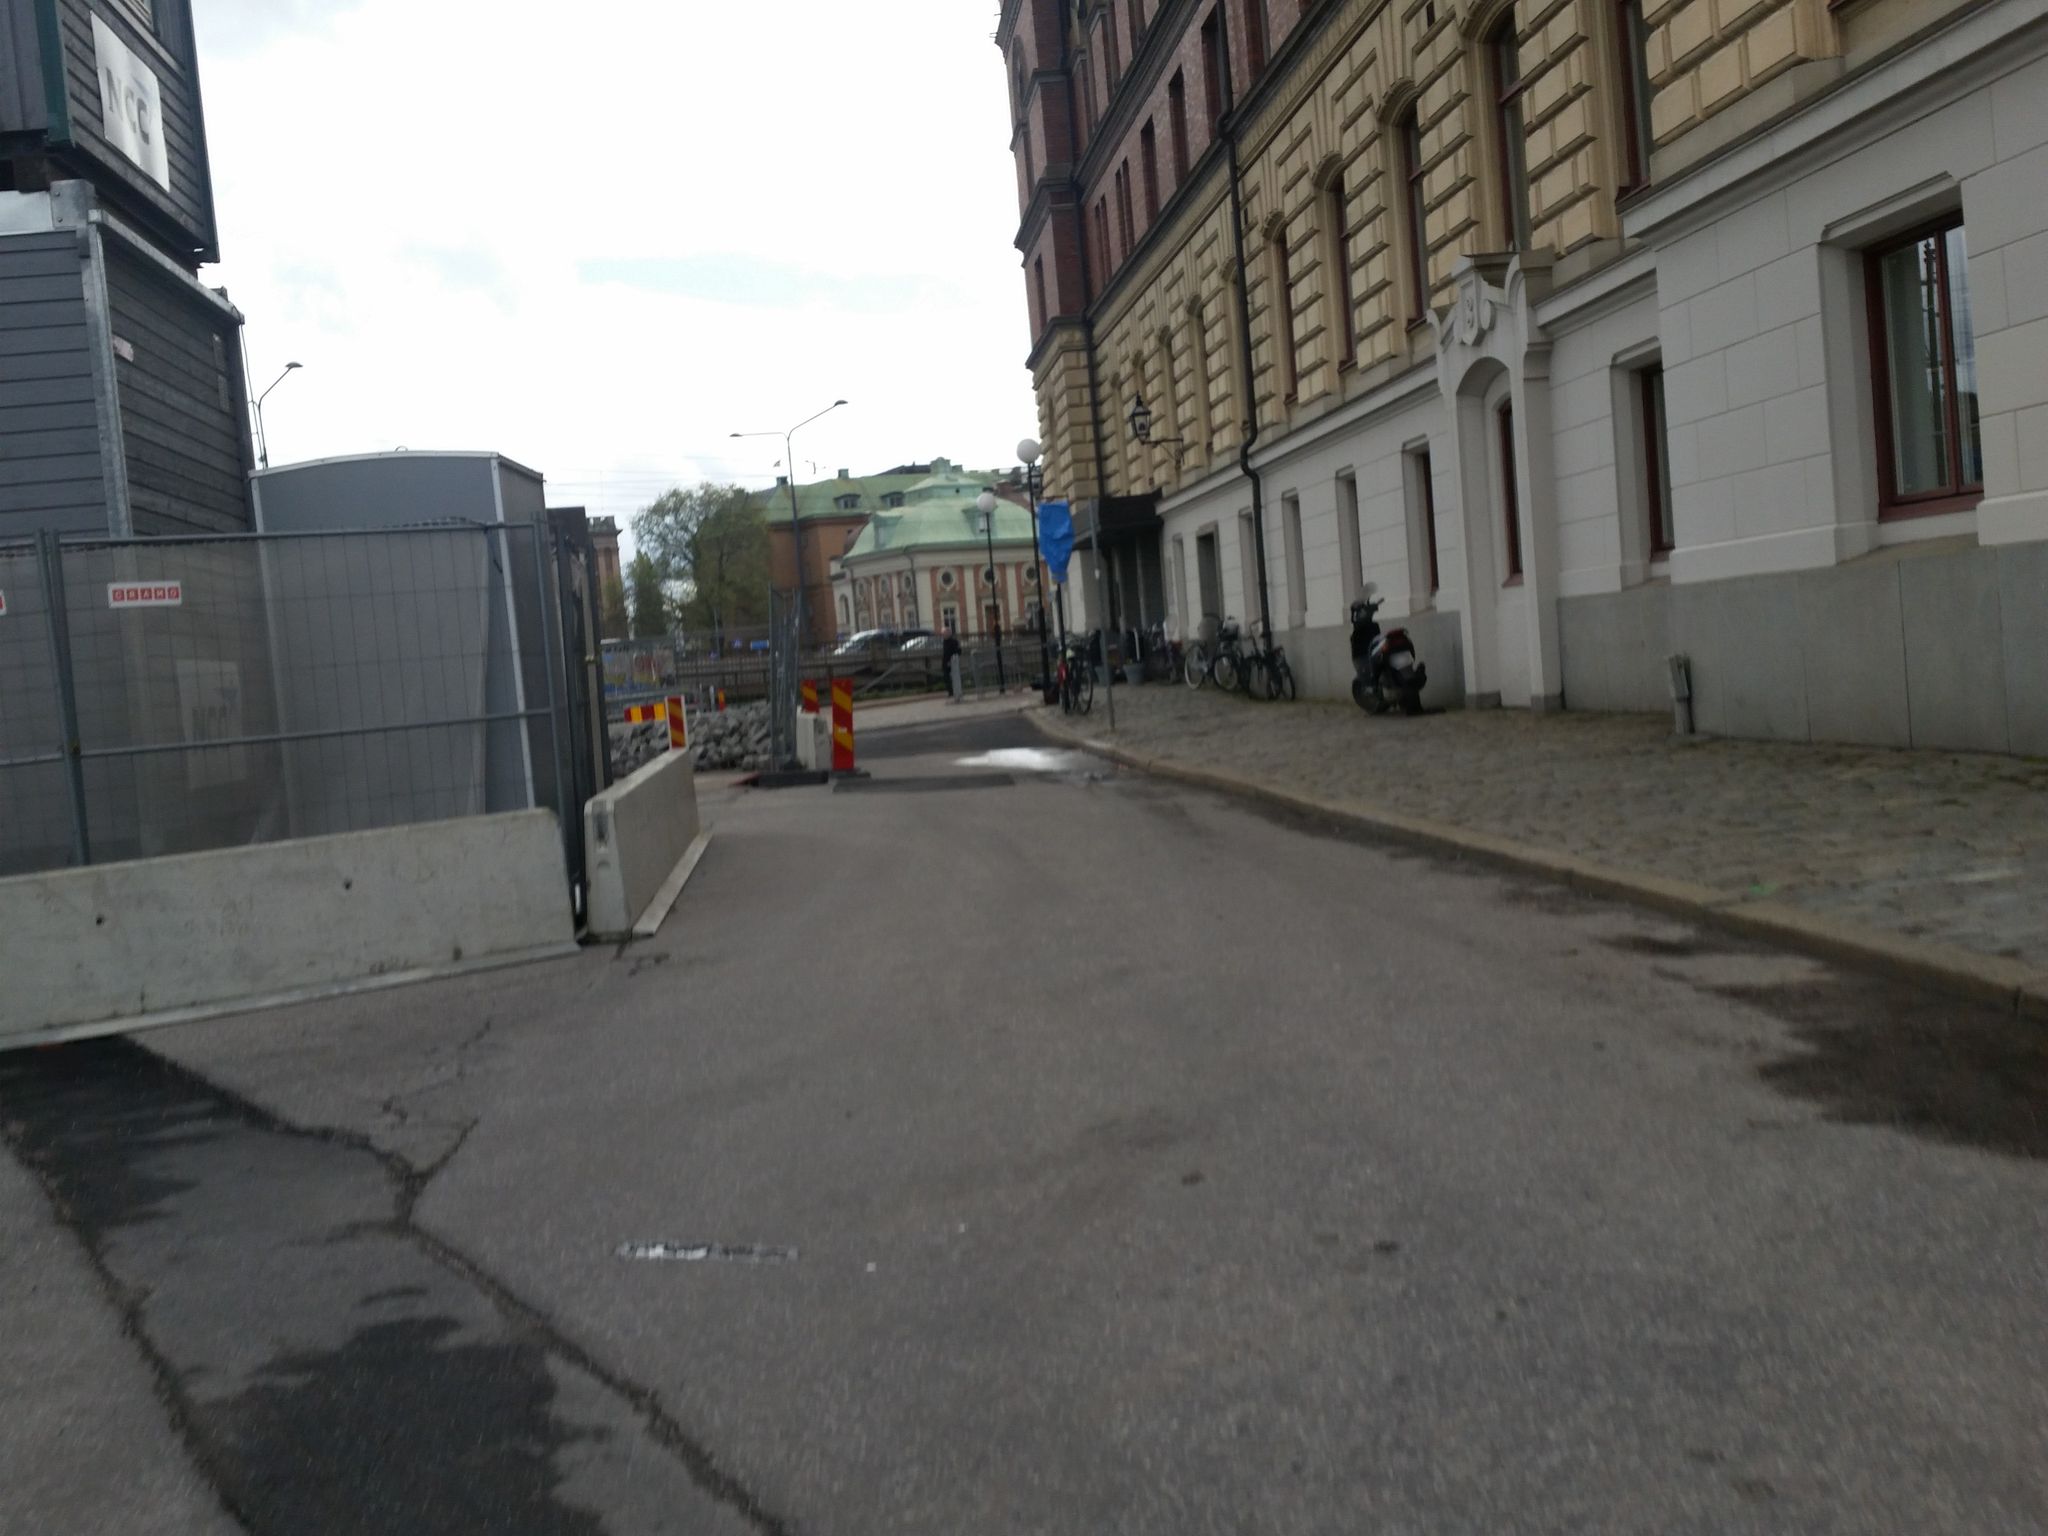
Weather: clear
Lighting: day
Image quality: good
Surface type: walking surface
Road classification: unclassified, steps, footway
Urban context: urban centre
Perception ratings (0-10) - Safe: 2.5, Lively: 6.65, Beautiful: 3.3, Boring: 5.46, Depressing: 8.52, Wealthy: 1.38